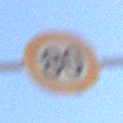
Verkehrszeichen: Geschwindigkeit80
Umgebung: Outdoor, Urban
Tageszeit: MorningAfternoon
Wetter: Clear
Licht: Natural
Jahreszeit: NotSpecified
Kontrast: HighContrast